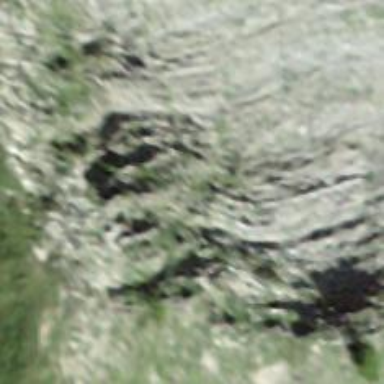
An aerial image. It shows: Natural cliff.